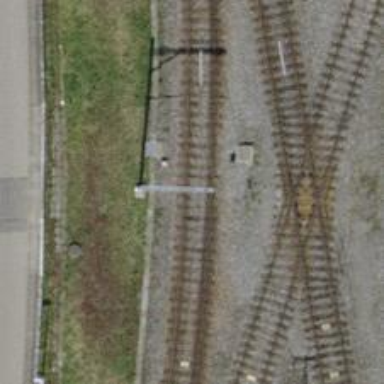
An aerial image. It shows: Rail siding with electrified tracks using contact line.